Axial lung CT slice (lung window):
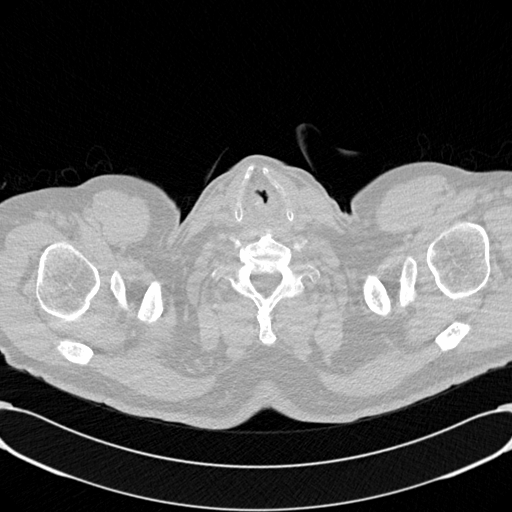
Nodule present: no